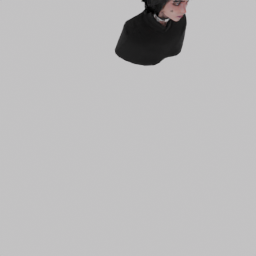
Label: people